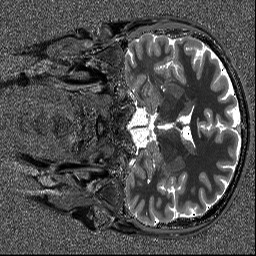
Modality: T1map
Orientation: coronal
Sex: male